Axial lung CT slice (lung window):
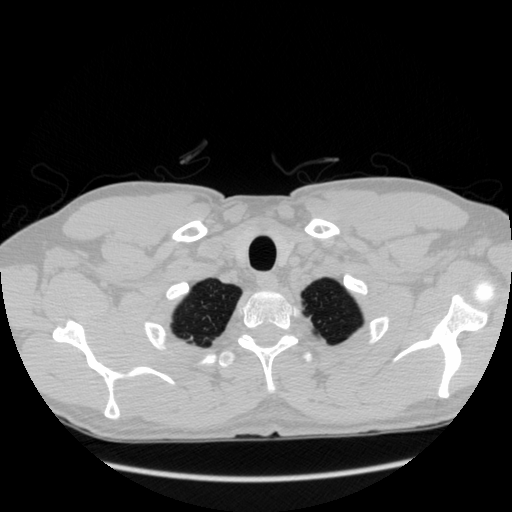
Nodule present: no